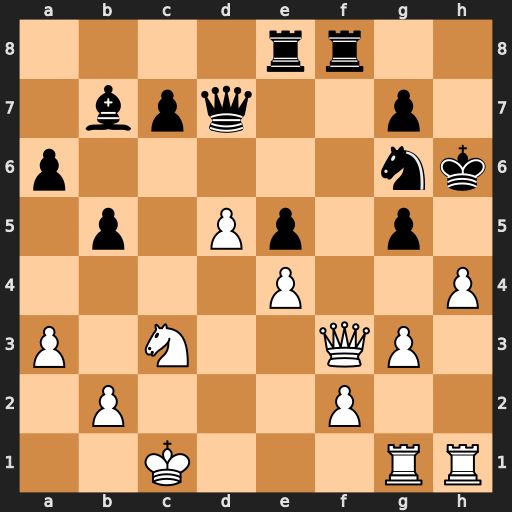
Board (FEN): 4rr2/1bpq2p1/p5nk/1p1Pp1p1/4P2P/P1N2QP1/1P3P2/2K3RR
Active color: w
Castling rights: -
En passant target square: -
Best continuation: hxg5+ Kxg5 Rh5#